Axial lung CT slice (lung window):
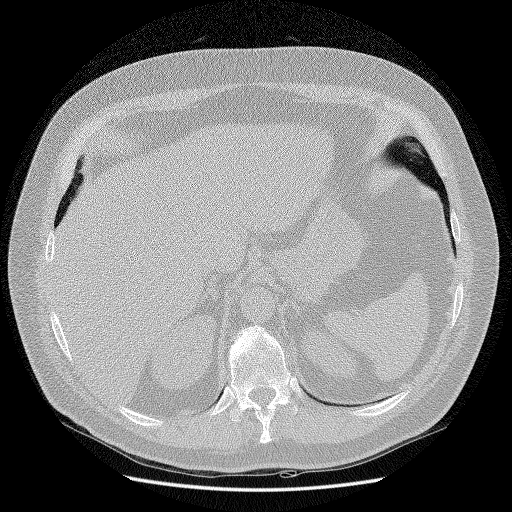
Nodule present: no